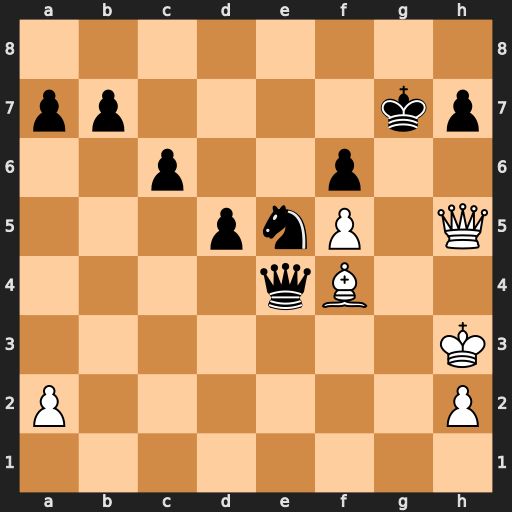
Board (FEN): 8/pp4kp/2p2p2/3pnP1Q/4qB2/7K/P6P/8
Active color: w
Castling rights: -
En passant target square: -
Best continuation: Bh6+ Kh8 Qe8#